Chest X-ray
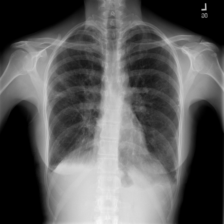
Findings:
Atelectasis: negative
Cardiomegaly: negative
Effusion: negative
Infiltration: negative
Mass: negative
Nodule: negative
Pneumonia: negative
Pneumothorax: negative
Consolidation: negative
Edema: negative
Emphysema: negative
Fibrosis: negative
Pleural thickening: negative
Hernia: negative